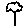
Label: tree